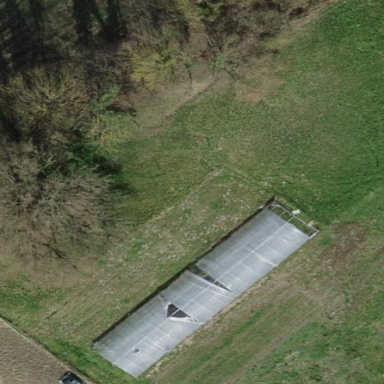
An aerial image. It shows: Greenhouse.